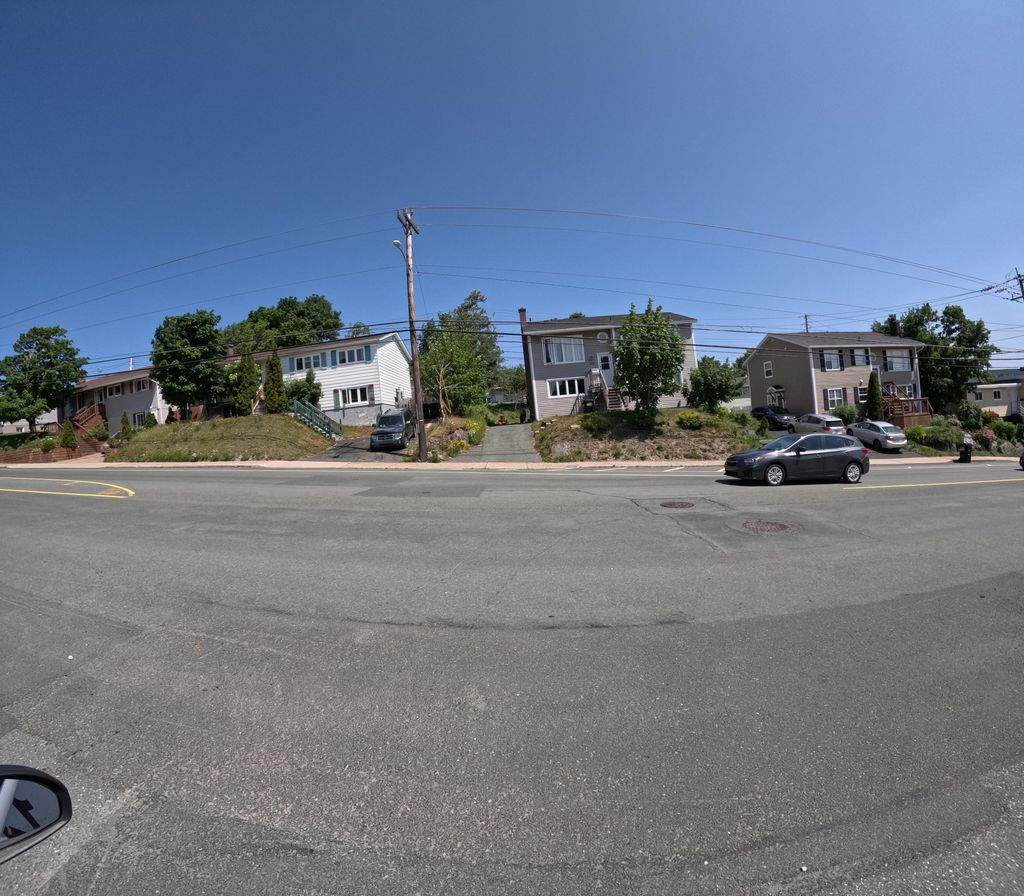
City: st_johns